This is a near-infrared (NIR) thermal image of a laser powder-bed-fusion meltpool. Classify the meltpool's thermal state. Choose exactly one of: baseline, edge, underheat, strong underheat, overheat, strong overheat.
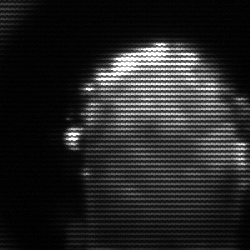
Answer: baseline